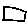
Label: square